Aerial crown-view tile of a tropical tree (Barro Colorado Island, Panama), acquired 20241216:
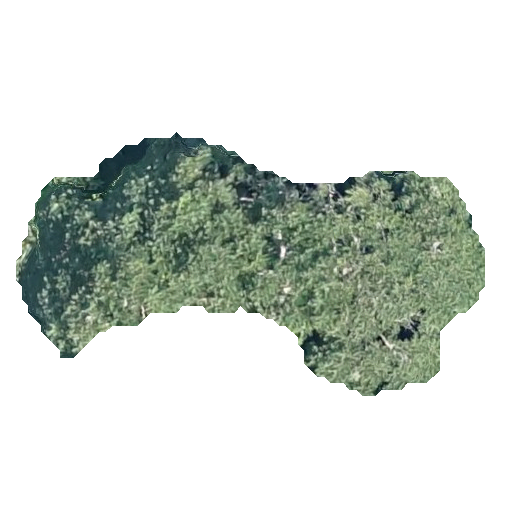
Species: Jacaranda copaia
GBIF accepted scientific name: Jacaranda copaia
Crown area: 111.763 m²